【题型】解答题　【知识点】平面几何　【难度】medium
2023 年杭州亚运会首次启用机器狗搬运赛场上的运动装备.如图所示，在某项运动赛事扇形场地 $OAB$ 中，$\angle AOB = \dfrac{\pi}{2}$, $OA = 500$ 米，点 $Q$ 是弧 $AB$ 的中点，$P$ 为线段 $OQ$ 上一点（不与点 $O, Q$ 重合）.为方便机器狗运输装备，现需在场地中铺设三条轨道 $PO, PA, PB$.记 $\angle APQ = \theta$，三条轨道的总长度为 $y$ 米.

\noindent
(1) 将 $y$ 表示成 $\theta$ 的函数，并写出 $\theta$ 的取值范围；
\vspace{1em}
\noindent
(2) 求三条轨道的总长度的最小值.
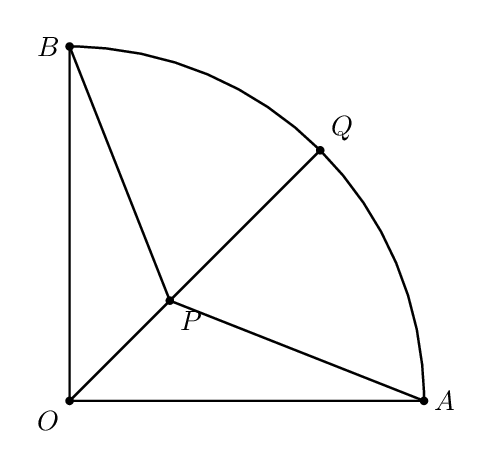
【解答】
\noindent
【答案】(1) $y = 250\sqrt{2} \cdot \dfrac{\sin\theta - \cos\theta + 2}{\sin\theta}$，$\left( \dfrac{\pi}{4}, \dfrac{5\pi}{8} \right)$

\vspace{1em}

\noindent
(2) $250\sqrt{2}(1 + \sqrt{3})$

\vspace{1em}

\noindent
【分析】（1）由正弦定理表示出 $PA, OP$，可得 $y$ 的表达式，由 $P$ 的活动范围可求 $\theta$ 的范围；

\noindent
（2）利用导数求解 $f(\theta) = \dfrac{\sin\theta - \cos\theta + 2}{\sin\theta}$，$\theta \in \left( \dfrac{\pi}{4}, \dfrac{5\pi}{8} \right)$ 的最小值，进而可得答案.

\vspace{1em}

\noindent
【详解】（1）因为 $Q$ 是弧 $AB$ 的中点，所以 $PA = PB$，$\angle AOP = \angle BOP = \dfrac{\pi}{4}$，

\noindent
又 $\angle APO = \pi - \theta$, $\angle OAP = \theta - \dfrac{\pi}{4}$，由正弦定理，得 $\dfrac{AP}{\sin\dfrac{\pi}{4}} = \dfrac{OA}{\sin(\pi - \theta)} = \dfrac{OP}{\sin\left(\theta - \dfrac{\pi}{4}\right)}$，

\noindent
又 $OA = 500$，得 $PA = \dfrac{250\sqrt{2}}{\sin\theta}$，$OP = \dfrac{500\sin\left(\theta - \dfrac{\pi}{4}\right)}{\sin\theta}$，

\noindent
所以 $y = PA + PB + OP = 2PA + OP = \dfrac{500\sqrt{2}}{\sin\theta} + \dfrac{500\sin\left(\theta - \dfrac{\pi}{4}\right)}{\sin\theta}$

\noindent
$= 250\sqrt{2} \cdot \dfrac{\sin\theta - \cos\theta + 2}{\sin\theta}$，

\noindent
当 $P$ 在 $O$ 处时，$\theta = \dfrac{\pi}{4}$；当 $P$ 在 $Q$ 处时，$\theta = \dfrac{5\pi}{8}$，所以 $\theta$ 的取值范围是 $\left( \dfrac{\pi}{4}, \dfrac{5\pi}{8} \right)$.

\vspace{1em}

\noindent
（2）令 $f(\theta) = \dfrac{\sin\theta - \cos\theta + 2}{\sin\theta}$，$\theta \in \left( \dfrac{\pi}{4}, \dfrac{5\pi}{8} \right)$；

\noindent
$f'(\theta) = \dfrac{1 - 2\cos\theta}{\sin^2\theta}$，令 $f'(\theta) = 0$ 得 $\theta = \dfrac{\pi}{3}$，

\noindent
当 $\theta \in \left( \dfrac{\pi}{4}, \dfrac{\pi}{3} \right)$ 时，$f'(\theta) < 0$，$f(\theta)$ 为减函数；当 $\theta \in \left( \dfrac{\pi}{3}, \dfrac{5\pi}{8} \right)$ 时，$f'(\theta) > 0$，$f(\theta)$ 为增函数；

\noindent
所以 $\theta = \dfrac{\pi}{3}$ 时，$f(\theta)$ 有最小值 $1 + \sqrt{3}$，所以三条轨道的总长度的最小值为 $250\sqrt{2}(1 + \sqrt{3})$.